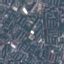
Label: Residential